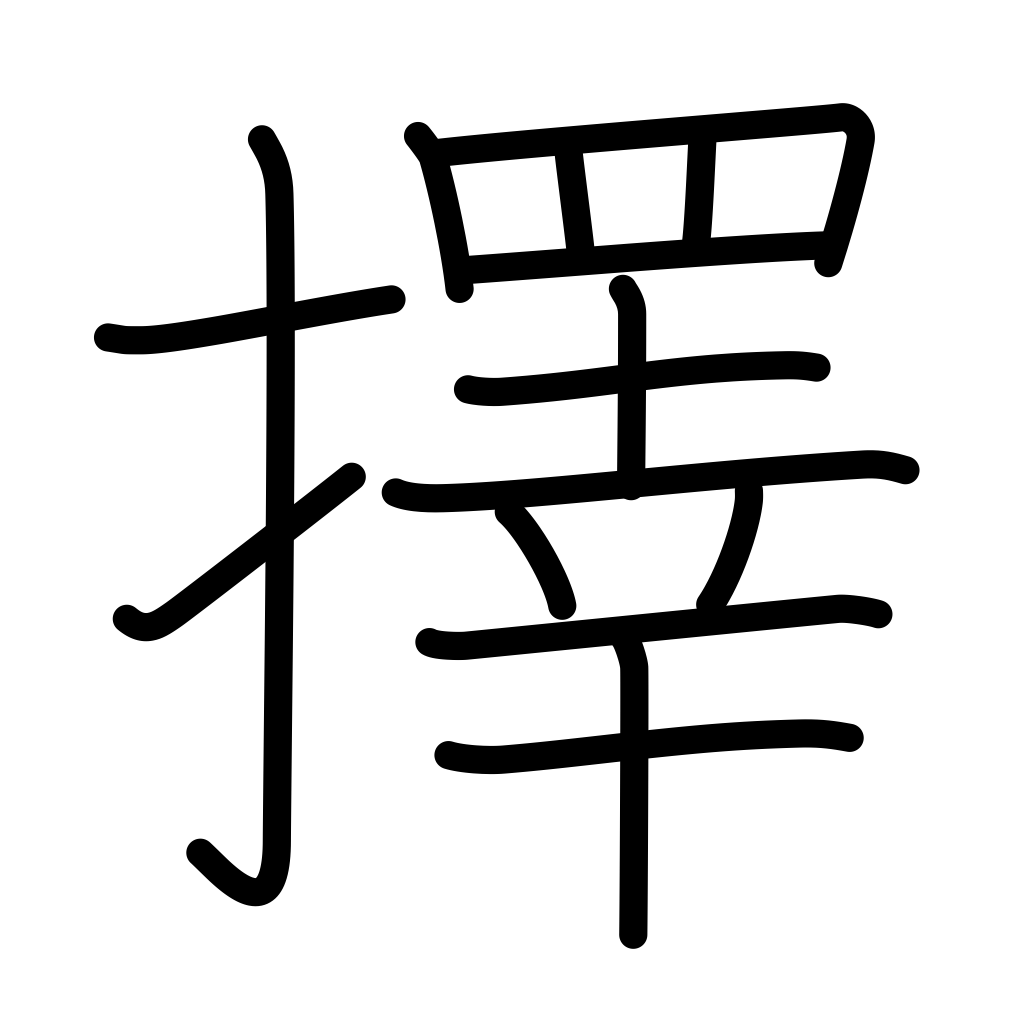
Meaning: select, choose, pick out